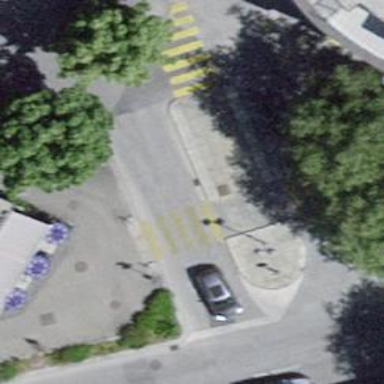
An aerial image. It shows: Marked footway crossing with pedestrian island.